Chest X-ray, PA view. Patient: 36 years old, sex M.
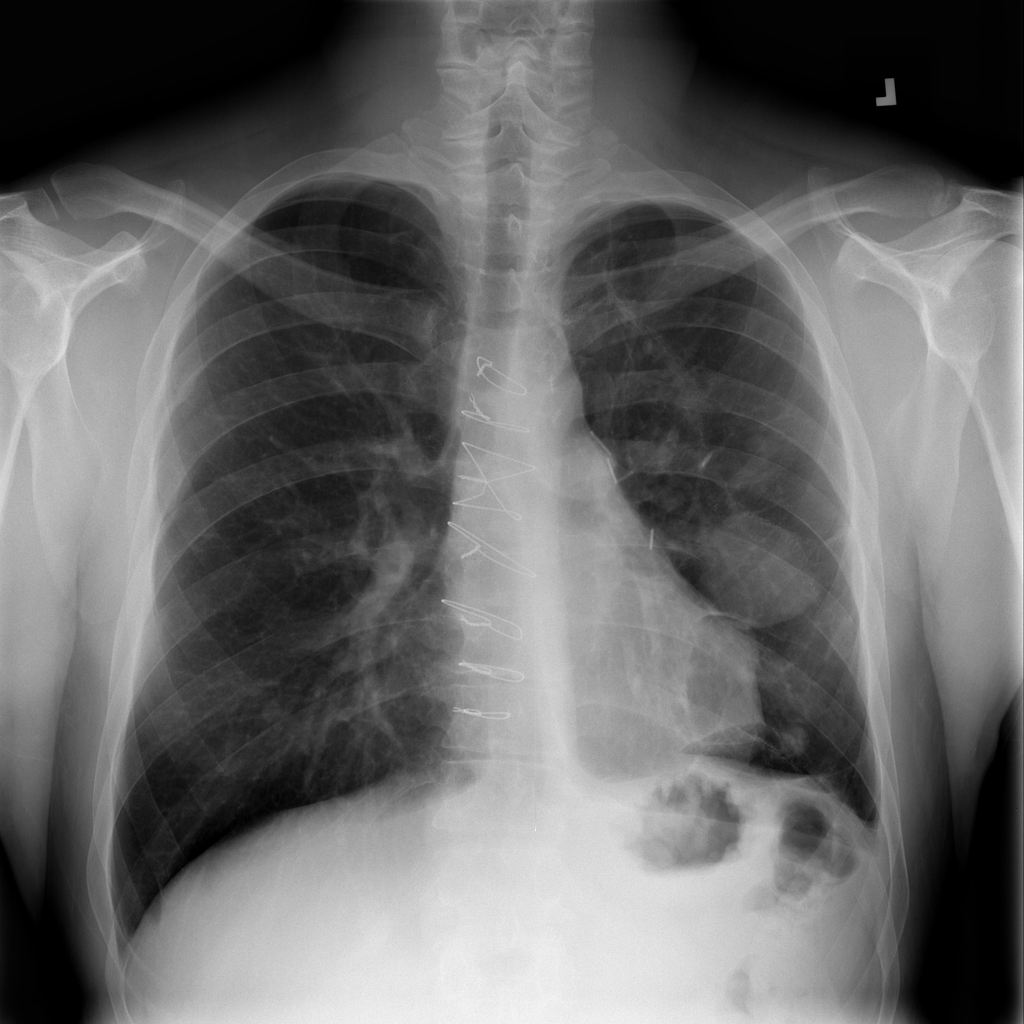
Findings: Mass